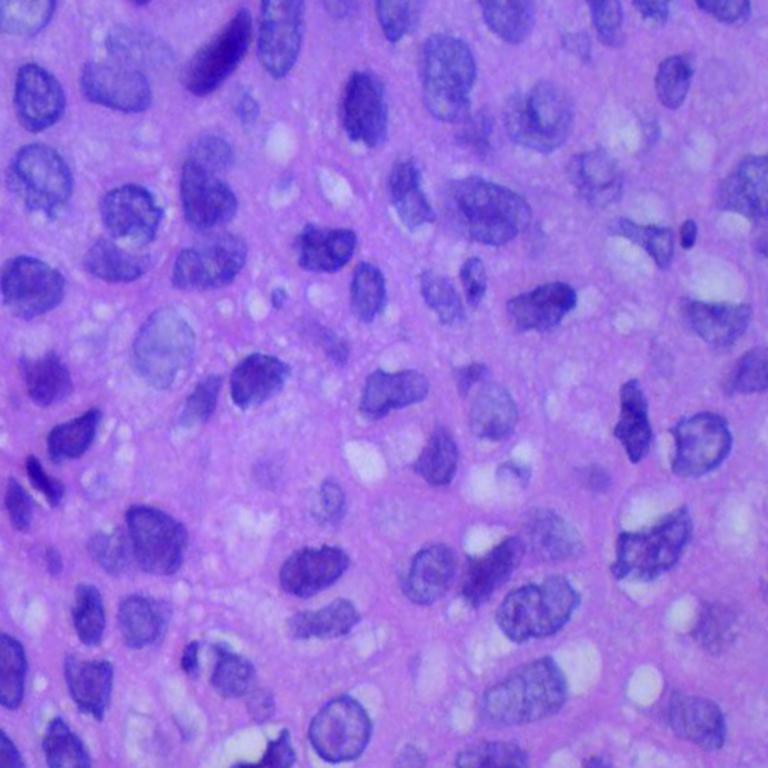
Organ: lung
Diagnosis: squamous carcinomas